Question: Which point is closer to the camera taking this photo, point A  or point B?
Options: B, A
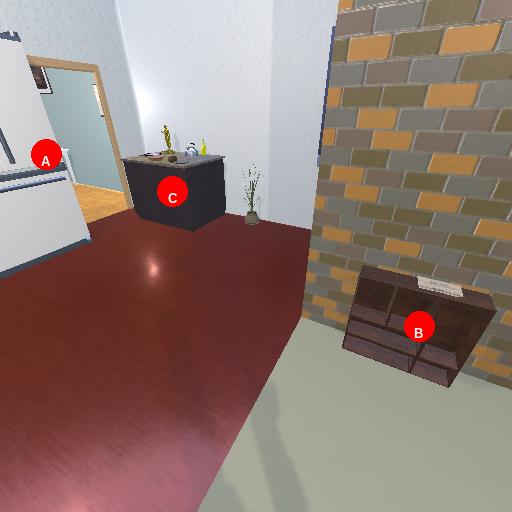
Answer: B